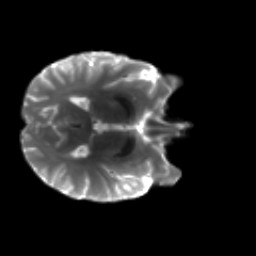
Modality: T2w
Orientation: axial
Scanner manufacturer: siemens
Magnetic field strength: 3 T
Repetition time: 4.16 s
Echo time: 0.0806 s